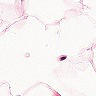
Metastatic tissue present: no